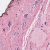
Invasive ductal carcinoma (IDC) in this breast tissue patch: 0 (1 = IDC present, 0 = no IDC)